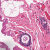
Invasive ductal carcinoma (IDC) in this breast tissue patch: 0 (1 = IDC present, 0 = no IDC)